Question: I'm trying to figure out how to generate animations procedurally. I create a Line, create four animations, and associate the line's endpoints to the animations. I add the animations to a storyboard, then I run the storyboard.
The panel itself is visible (I could change the background orange, and that change shows up), but not its children. The heck am I doing wrong?
Code behind:
'''
using System.Windows.Controls;
using System.Windows.Media;
using System.Windows.Shapes;
using System.Windows.Media.Animation;
namespace MyProject.Animations
{
public class MyAnimation : Panel
{
private DoubleAnimation[] lineAnimation;
private Line line;
private Storyboard storyboard;
public MyAnimation()
{
storyboard = new Storyboard();
line = new Line();
line.StrokeThickness = 4;
line.Stroke = Brushes.Black;
this.Children.Add(line);
lineAnimation = new DoubleAnimation[4];
for (int i = 0; i < 4; i++)
{
lineAnimation[i] = new DoubleAnimation();
lineAnimation[i].Duration = new Duration(TimeSpan.FromSeconds(5));
lineAnimation[i].AutoReverse = true;
lineAnimation[i].RepeatBehavior = RepeatBehavior.Forever;
lineAnimation[i].From = 10 * i;
lineAnimation[i].To = 100 * i;
storyboard.Children.Add(lineAnimation[i]);
}
Storyboard.SetTarget(lineAnimation[0], line);
Storyboard.SetTargetProperty(lineAnimation[0], new PropertyPath("X1"));
Storyboard.SetTarget(lineAnimation[1], line);
Storyboard.SetTargetProperty(lineAnimation[1], new PropertyPath("Y1"));
Storyboard.SetTarget(lineAnimation[2], line);
Storyboard.SetTargetProperty(lineAnimation[2], new PropertyPath("X2"));
Storyboard.SetTarget(lineAnimation[3], line);
Storyboard.SetTargetProperty(lineAnimation[3], new PropertyPath("Y2"));
storyboard.Begin();
}
}
}
'''
XAML:
'''
<Window x:Class="MyProject.MainWindow"
xmlns="http://schemas.microsoft.com/winfx/2006/xaml/presentation"
xmlns:x="http://schemas.microsoft.com/winfx/2006/xaml"
xmlns:sdk="http://schemas.microsoft.com/netfx/2009/xaml/presentation/sdk"
xmlns:local="clr-namespace:MyProject"
xmlns:a="clr-namespace:Myproject.Animations"
Title="MyProject">
<Grid>
<a:MyAnimation>
</Grid>
</Window>
'''
Inspecting the application with Snoop, I see my lines in the visual tree. But they're not being drawn. (Note, this is the debug window for the actual application, not the representative code sample I've transcribed.)

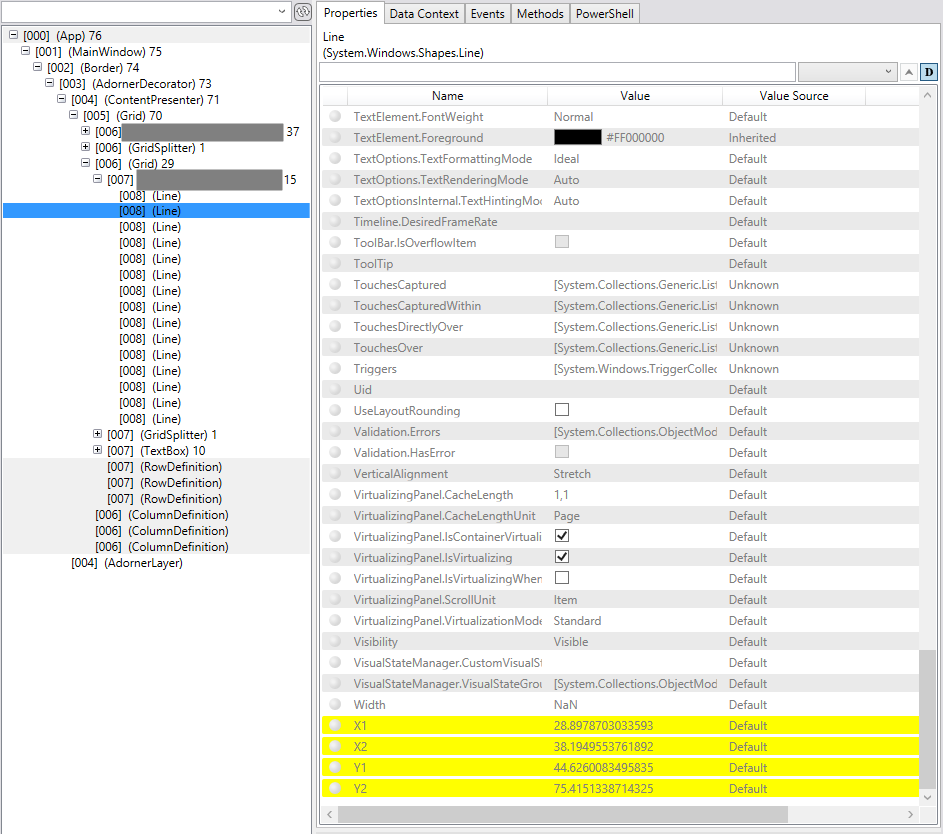
Answer: When you derive from 'Panel', the Children are not laid out. You would also have to override the 'MeasureOverride' and 'ArrangeOverride' methods. See <URL> for details.
Or simply derive from Canvas instead:
'''
public class MyAnimation : Canvas
{
...
}
'''